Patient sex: F
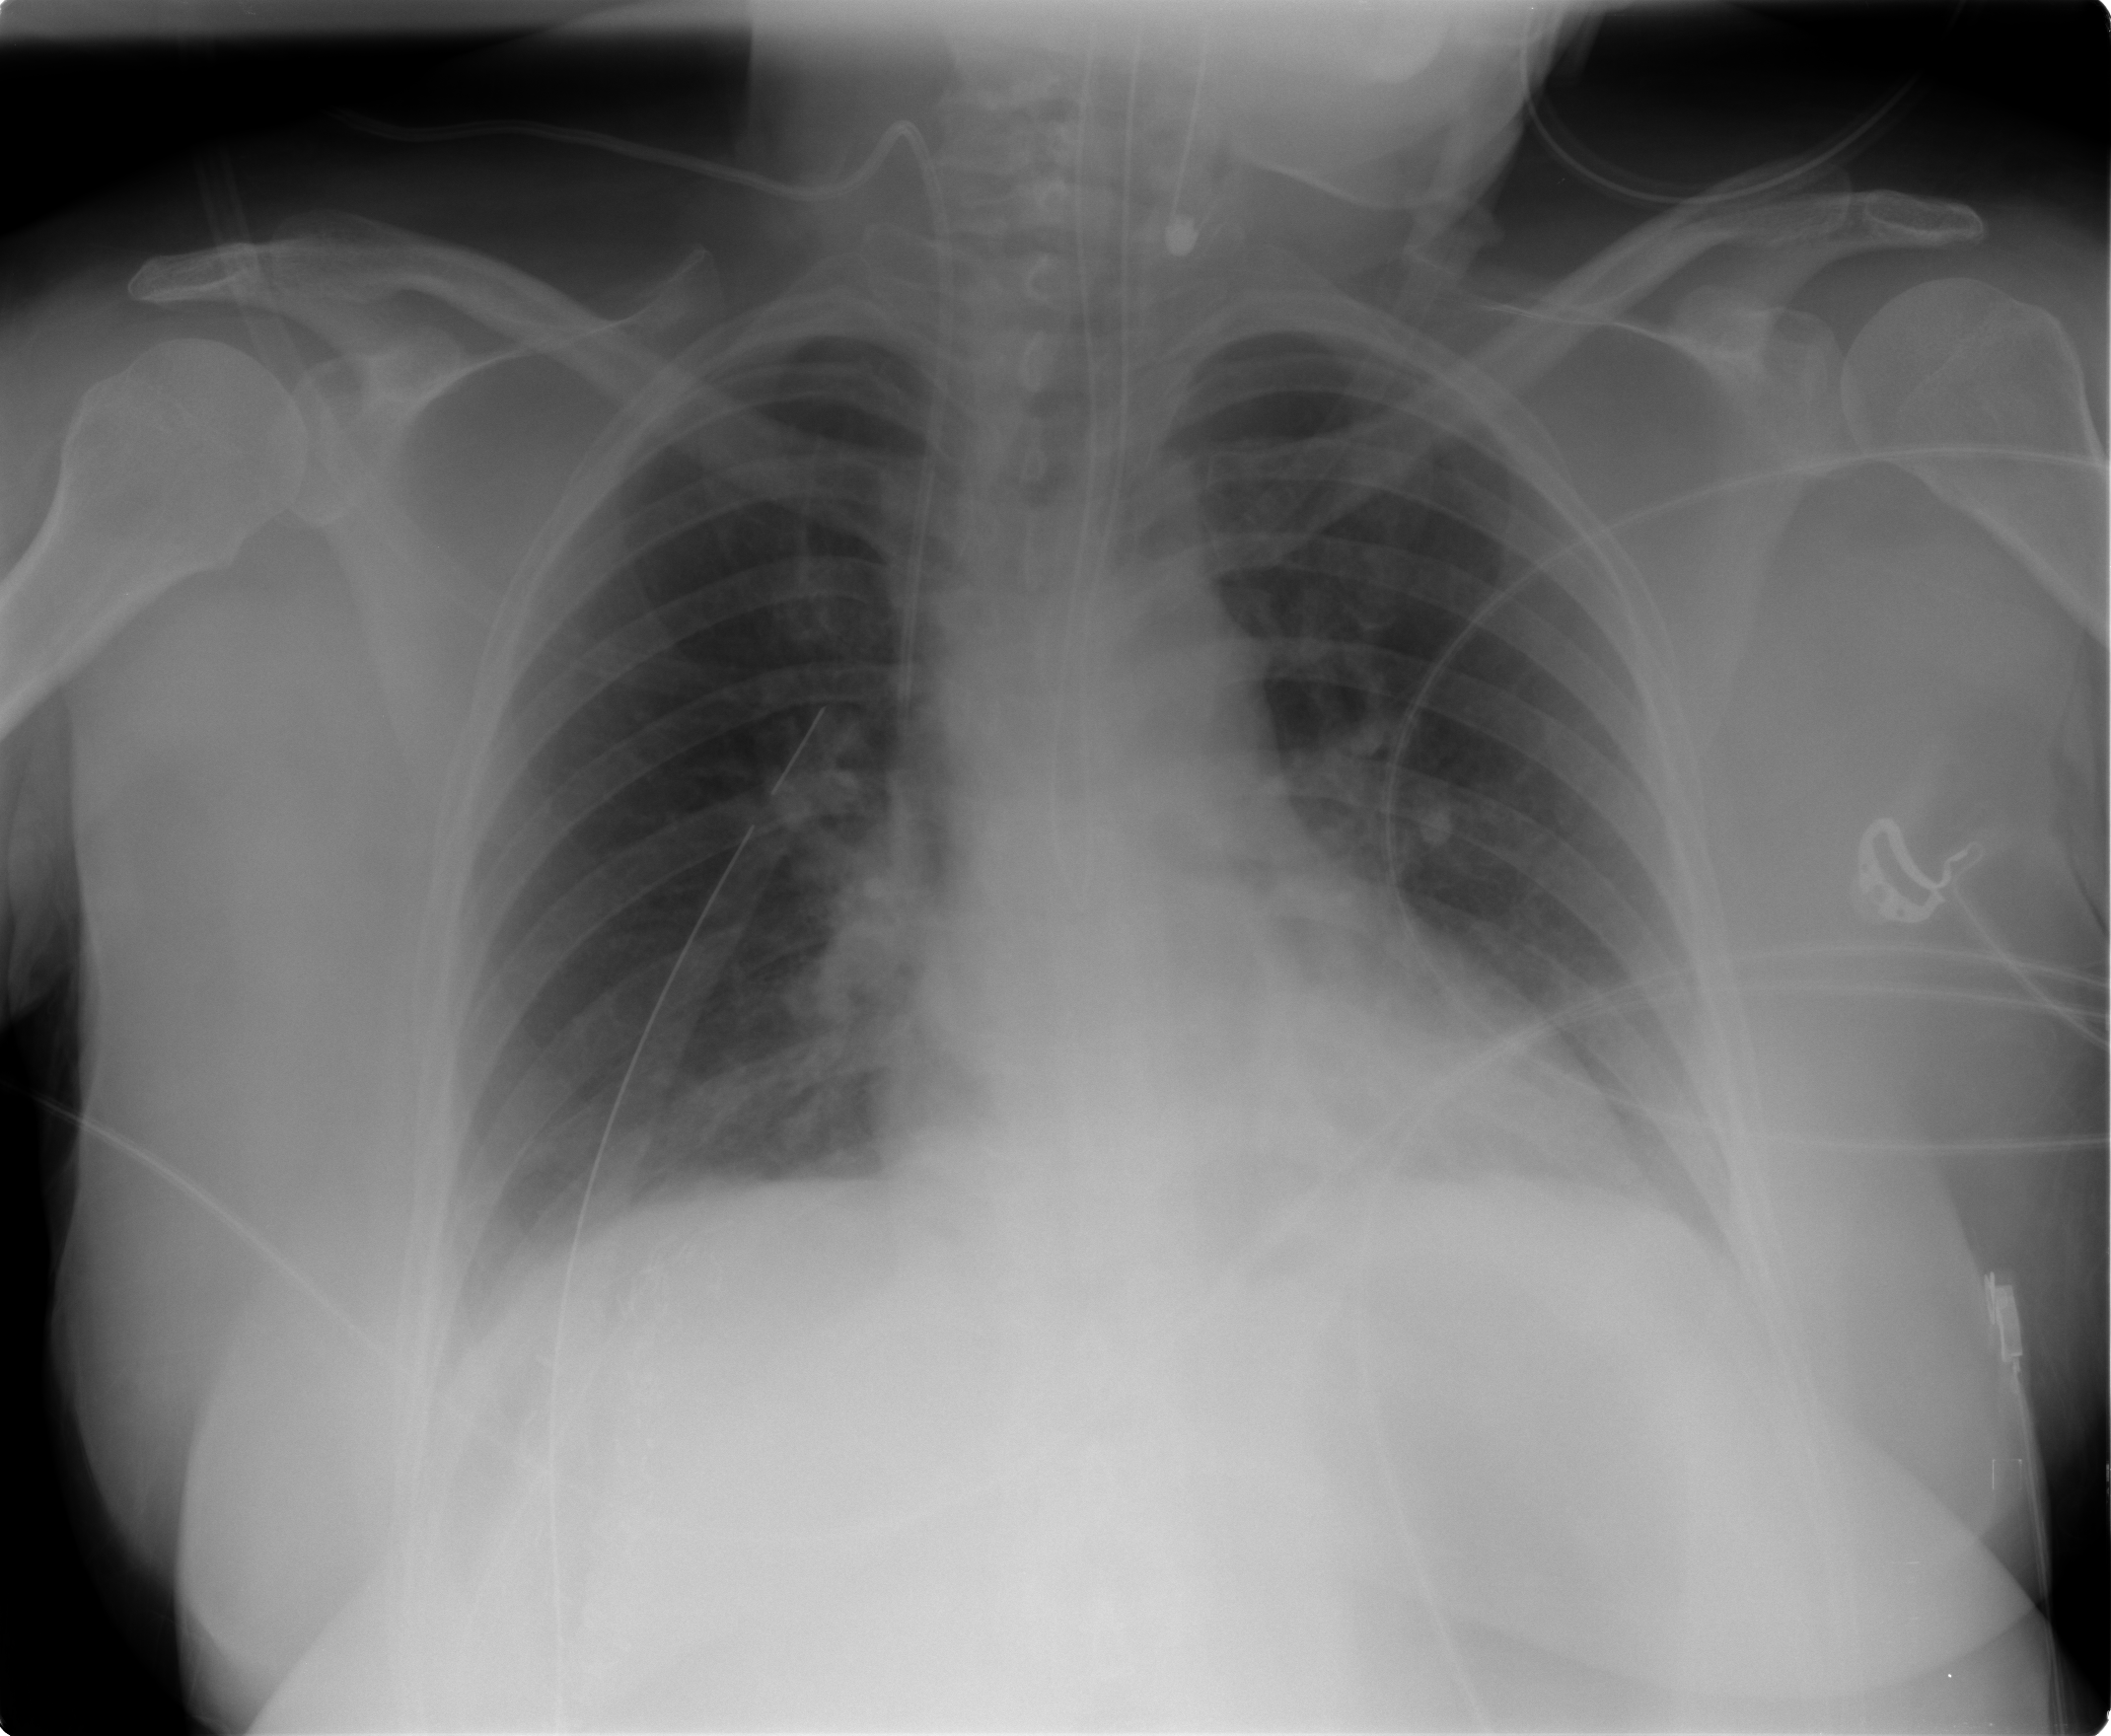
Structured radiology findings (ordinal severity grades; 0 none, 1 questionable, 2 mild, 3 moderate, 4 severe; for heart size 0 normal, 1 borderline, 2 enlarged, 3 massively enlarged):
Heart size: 0
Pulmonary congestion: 0
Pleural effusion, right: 1
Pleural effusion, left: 0
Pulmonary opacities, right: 0
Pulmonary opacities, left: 0
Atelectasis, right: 2
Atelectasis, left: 0